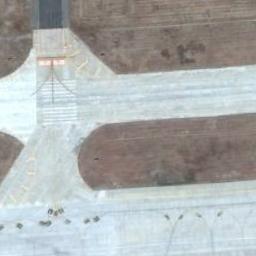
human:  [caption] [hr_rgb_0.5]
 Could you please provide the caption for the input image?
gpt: There is brown bare ground next to the runway  A cement floor is attached to one side of the runway  There are short white lines on the runway .

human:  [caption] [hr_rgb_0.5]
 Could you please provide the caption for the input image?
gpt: The runway is on the bare land .

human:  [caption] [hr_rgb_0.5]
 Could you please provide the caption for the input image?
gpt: The runway connects some other roads .

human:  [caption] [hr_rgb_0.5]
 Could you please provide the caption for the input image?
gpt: There are vertical lines on the runway .

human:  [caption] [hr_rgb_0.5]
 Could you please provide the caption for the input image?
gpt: There are brown bare land near the runway .